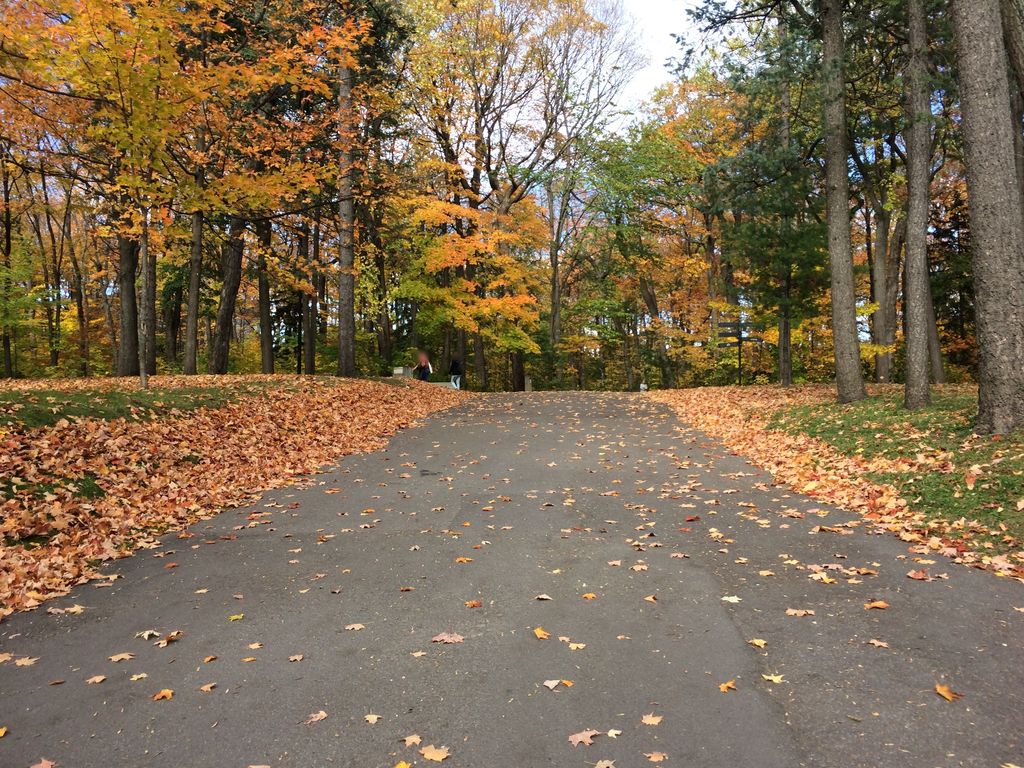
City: quebec_city